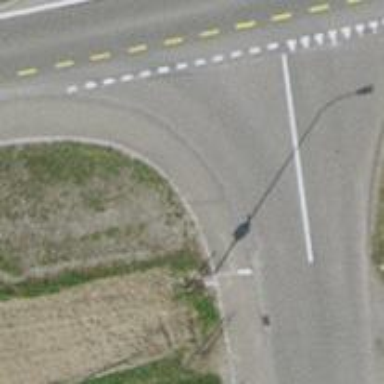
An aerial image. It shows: Sidewalk along the footway.